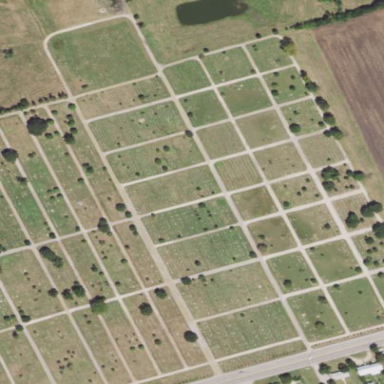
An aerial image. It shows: Cemetery.